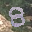
Label: 8